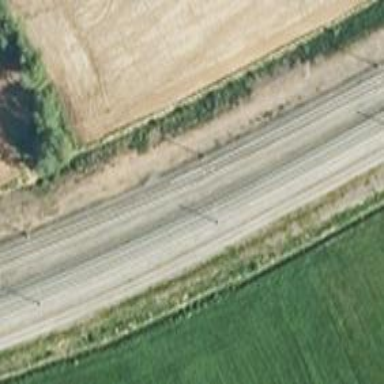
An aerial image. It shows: Railway with continuous electrified contact line.